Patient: sex F, age 82
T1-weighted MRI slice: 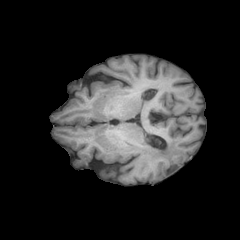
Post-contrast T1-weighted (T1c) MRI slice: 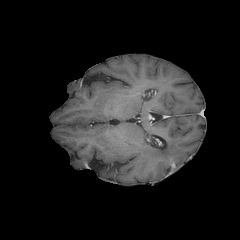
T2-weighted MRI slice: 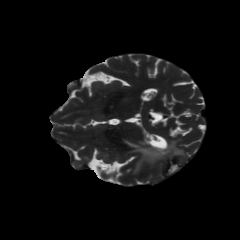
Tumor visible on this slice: yes
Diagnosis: Glioblastoma, IDH-wildtype
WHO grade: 4